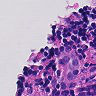
Metastatic tissue present: no